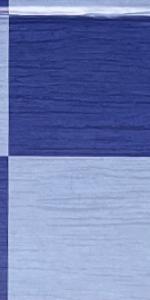
Label: Empty